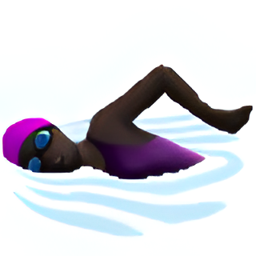
Name: woman swimming type 6
Emoji: 🏊🏿‍♀️
Group: People & Body
Sub-group: person-sport